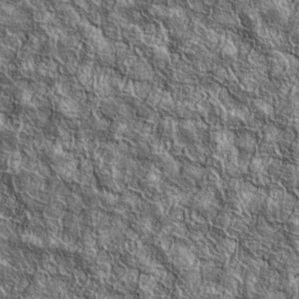
Label: non_frost